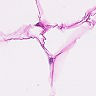
Metastatic tissue present: no